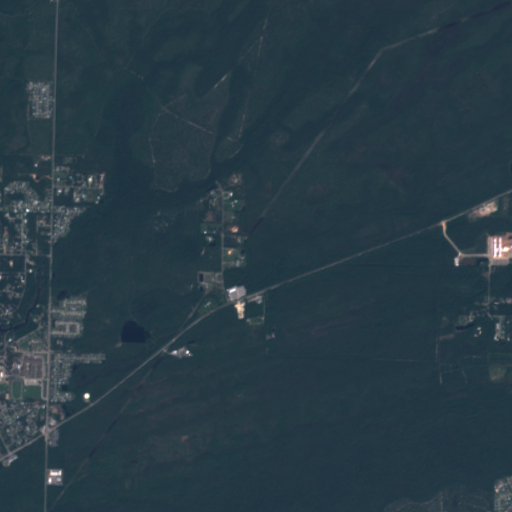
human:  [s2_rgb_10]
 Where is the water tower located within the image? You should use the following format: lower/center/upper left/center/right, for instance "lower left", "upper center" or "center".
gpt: The water tower is located in the lower left of the image.
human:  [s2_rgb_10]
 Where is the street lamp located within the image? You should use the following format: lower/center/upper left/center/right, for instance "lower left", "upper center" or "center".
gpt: The street lamp is located in the lower right of the image.
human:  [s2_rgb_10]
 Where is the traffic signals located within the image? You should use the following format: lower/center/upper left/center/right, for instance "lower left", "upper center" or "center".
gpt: The traffic signals is located in the lower left of the image.
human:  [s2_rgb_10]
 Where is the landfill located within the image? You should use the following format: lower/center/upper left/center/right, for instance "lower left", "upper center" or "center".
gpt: There is no landfill in the image.